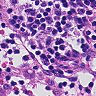
Metastatic tissue present: no